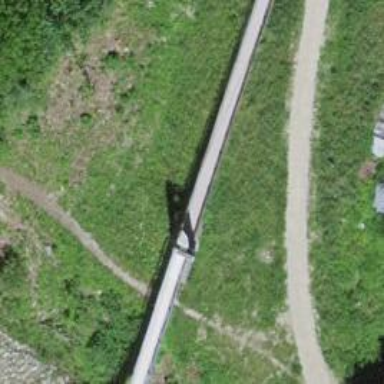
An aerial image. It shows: Concrete path on bridge with excellent trail visibility.